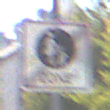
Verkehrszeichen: EndeFussgaengerzone
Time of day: MorningAfternoon
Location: Outdoor (Urban)
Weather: Clear
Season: NotSpecified
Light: Natural